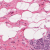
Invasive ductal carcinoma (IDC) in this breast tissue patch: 0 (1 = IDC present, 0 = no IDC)